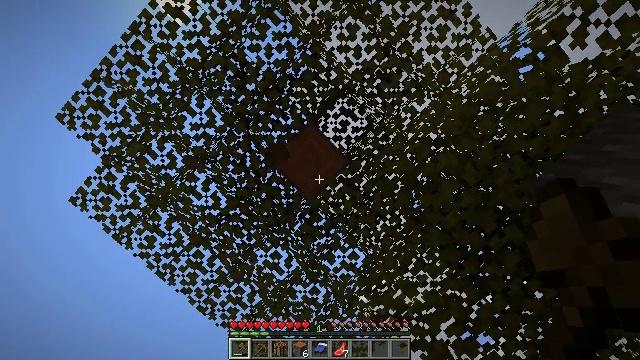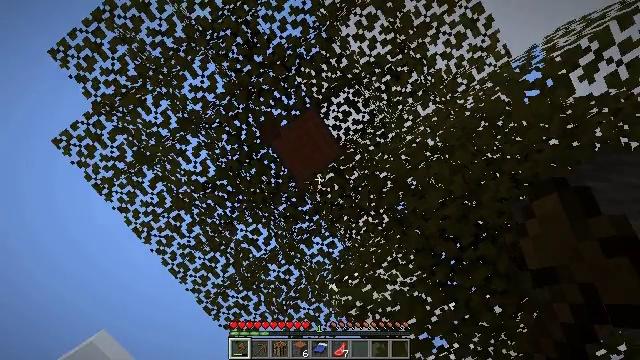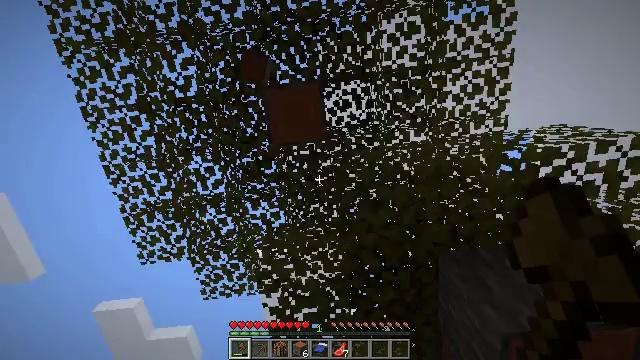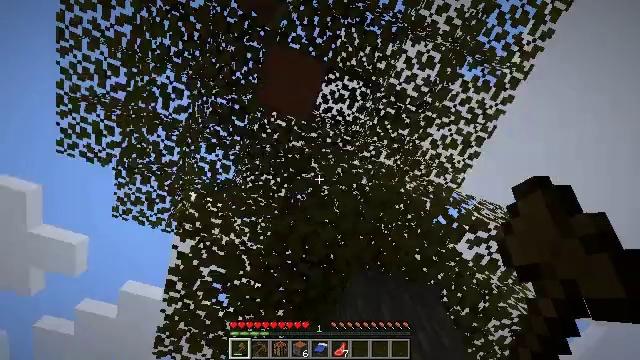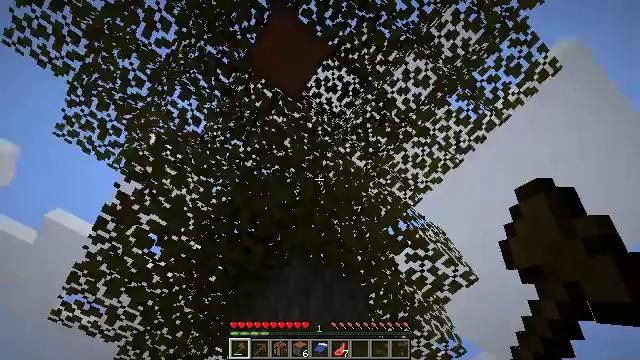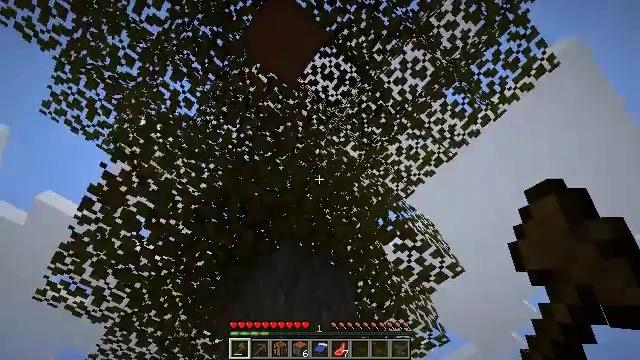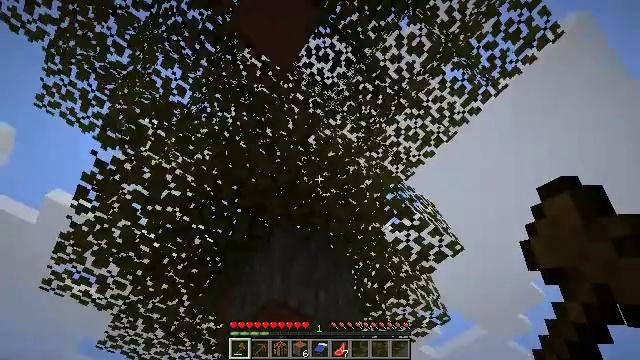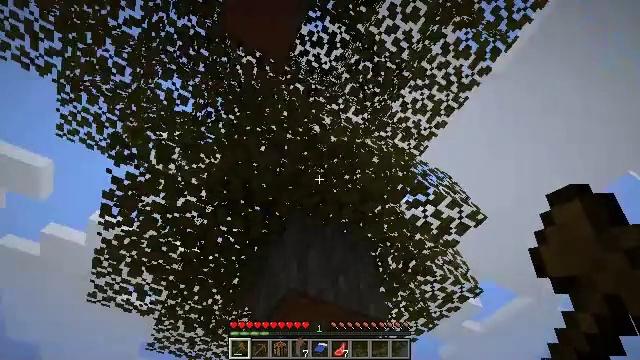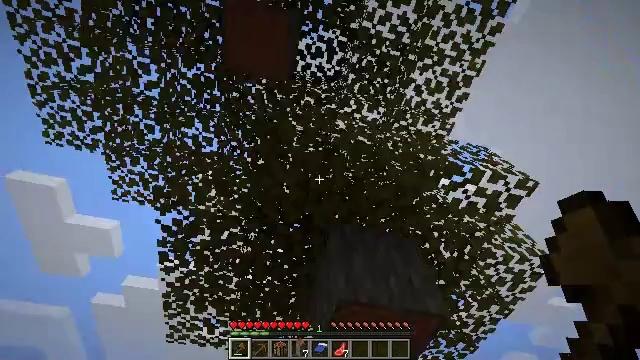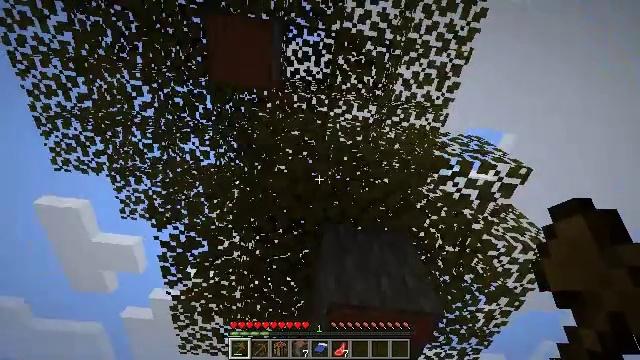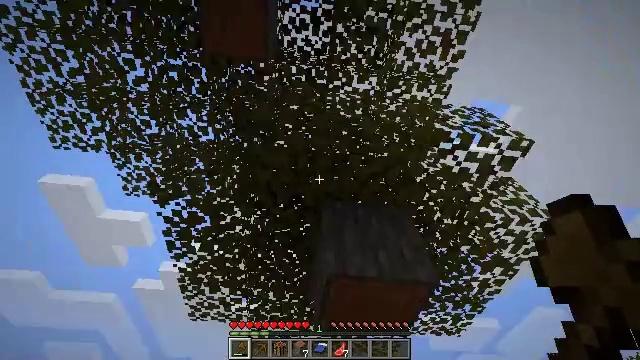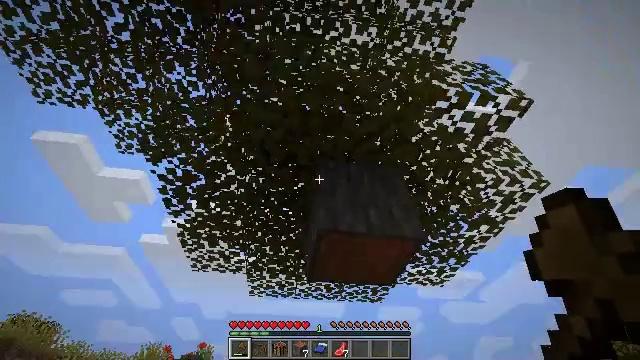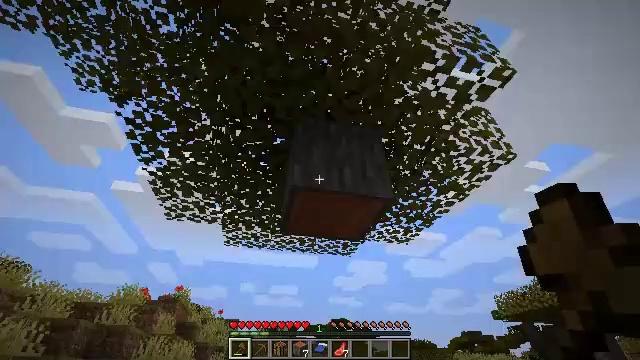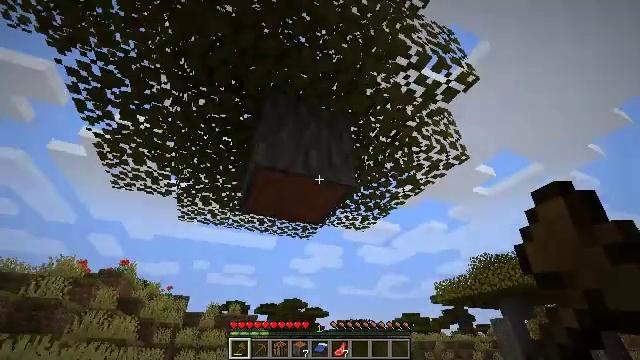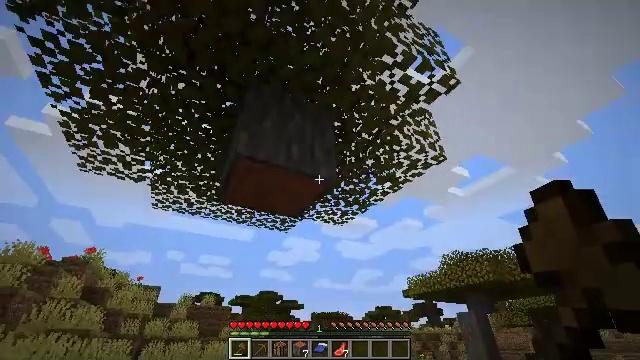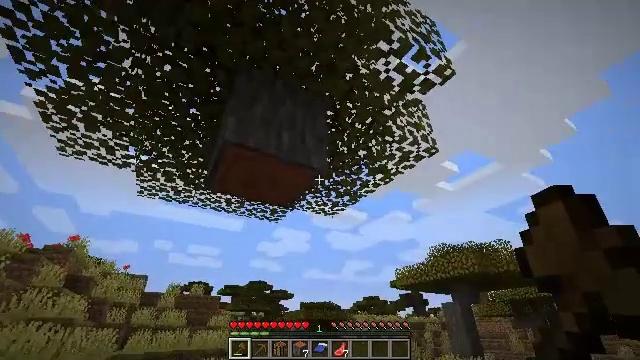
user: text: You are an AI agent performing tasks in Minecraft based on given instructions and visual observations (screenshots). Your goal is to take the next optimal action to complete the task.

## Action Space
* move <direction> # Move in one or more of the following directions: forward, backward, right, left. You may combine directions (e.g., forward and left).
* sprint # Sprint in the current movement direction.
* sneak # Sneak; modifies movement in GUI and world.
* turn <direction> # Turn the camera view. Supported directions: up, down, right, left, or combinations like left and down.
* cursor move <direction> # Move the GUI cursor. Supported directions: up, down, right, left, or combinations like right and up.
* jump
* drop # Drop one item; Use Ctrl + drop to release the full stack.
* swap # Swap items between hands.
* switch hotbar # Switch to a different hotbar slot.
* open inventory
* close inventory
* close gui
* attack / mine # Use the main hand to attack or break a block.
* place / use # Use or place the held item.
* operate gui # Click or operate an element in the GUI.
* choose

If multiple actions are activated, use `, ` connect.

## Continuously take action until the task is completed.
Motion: motion action
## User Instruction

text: Chop down the acacia log.
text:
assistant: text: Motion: turn right and down
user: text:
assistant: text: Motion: turn right and down
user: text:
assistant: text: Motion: turn right and down
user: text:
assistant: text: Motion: move right, turn right and down
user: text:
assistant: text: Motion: move right, turn right and down
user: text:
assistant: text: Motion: move right, turn left and down
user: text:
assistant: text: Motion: move right, turn left and down
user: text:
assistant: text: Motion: move right, turn left and up
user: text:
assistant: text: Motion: turn left
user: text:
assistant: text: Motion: turn down
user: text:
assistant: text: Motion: turn down
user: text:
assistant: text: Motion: turn right and down
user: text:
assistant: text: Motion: turn right and down
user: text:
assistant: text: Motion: turn right and down
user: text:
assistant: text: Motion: move forward, turn right and down
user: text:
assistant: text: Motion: move forward, turn down
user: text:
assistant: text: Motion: move forward, attack / mine
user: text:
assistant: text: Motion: turn up, attack / mine
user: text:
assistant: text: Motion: turn left and up, attack / mine
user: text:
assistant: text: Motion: turn left and up, attack / mine
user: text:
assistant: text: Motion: turn left and up, attack / mine
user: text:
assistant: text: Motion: turn left and up, attack / mine
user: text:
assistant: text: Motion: turn left and up, attack / mine
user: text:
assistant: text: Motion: turn left, attack / mine
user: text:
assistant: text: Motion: turn left, attack / mine
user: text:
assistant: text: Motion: attack / mine
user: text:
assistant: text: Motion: attack / mine
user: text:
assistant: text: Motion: attack / mine
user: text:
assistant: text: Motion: attack / mine
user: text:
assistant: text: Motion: attack / mine